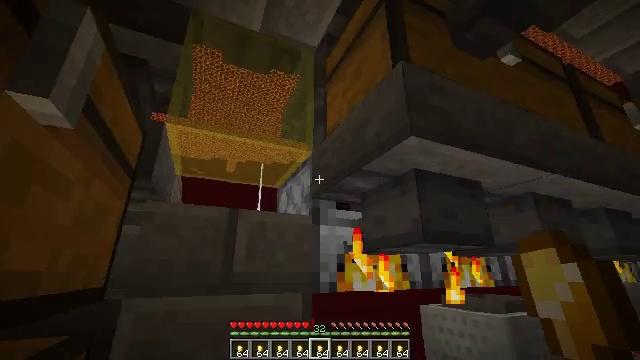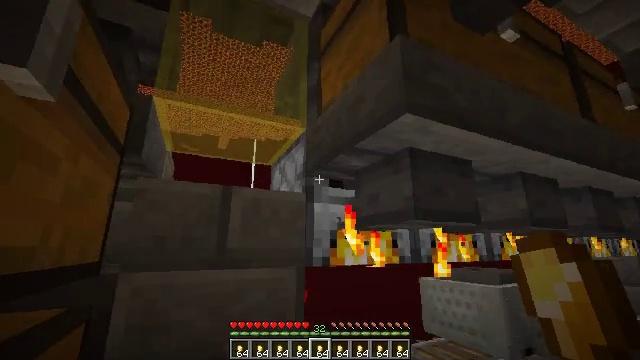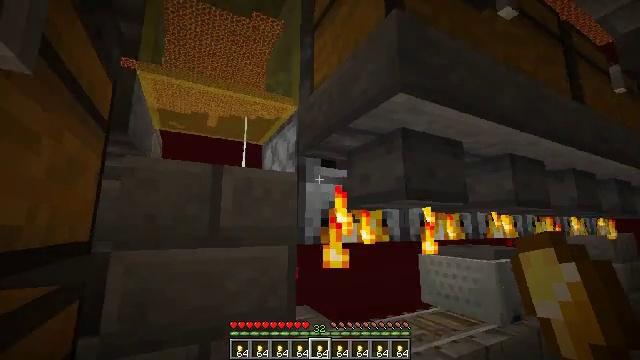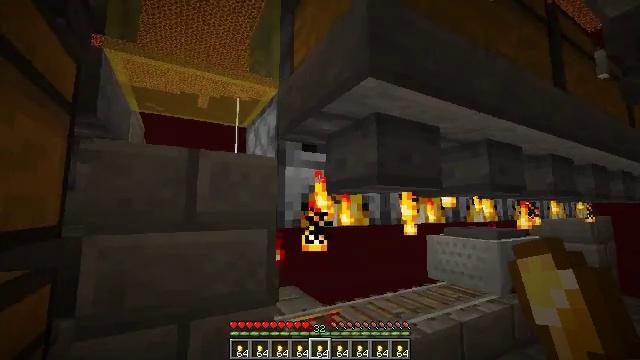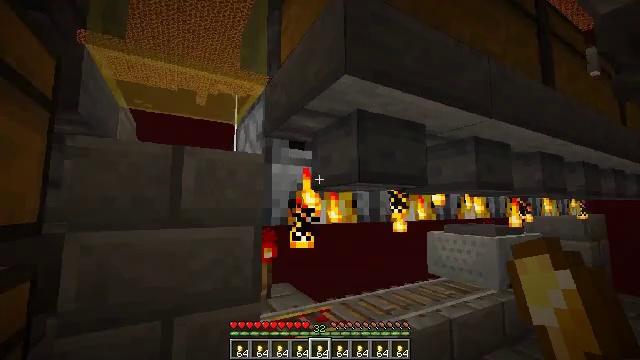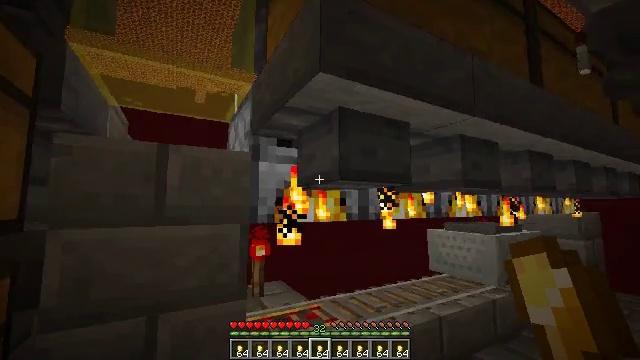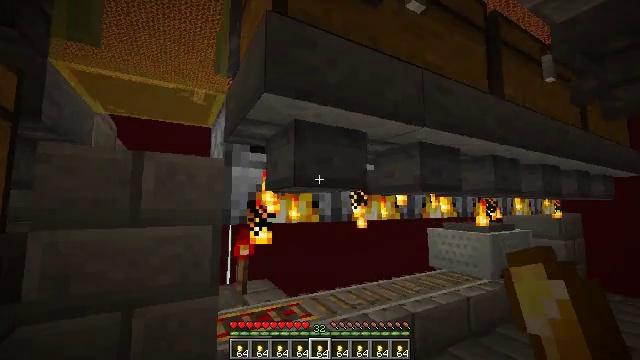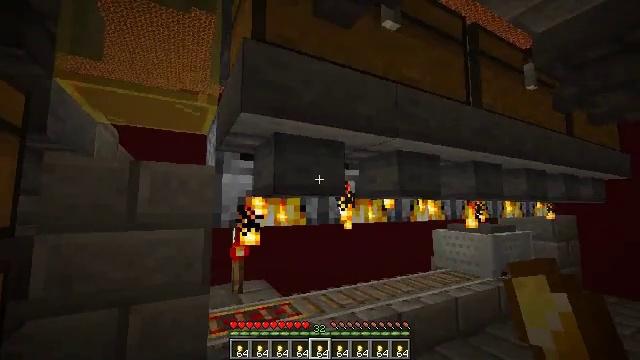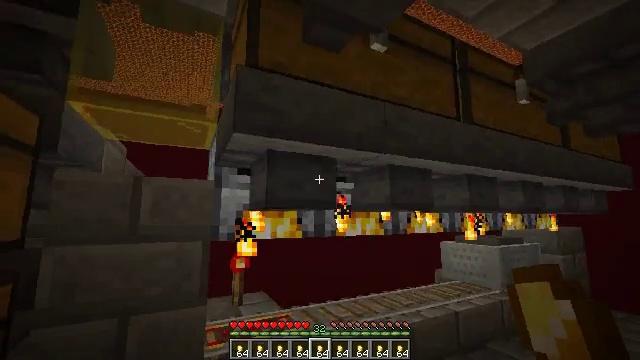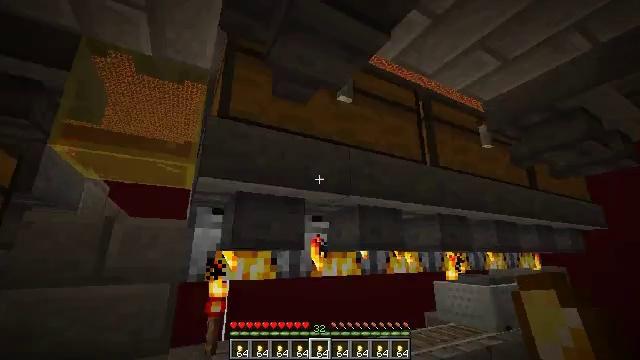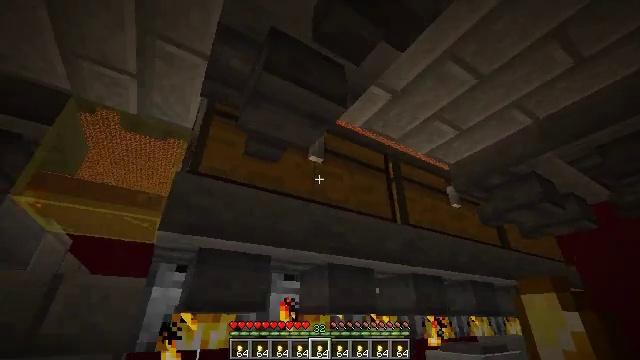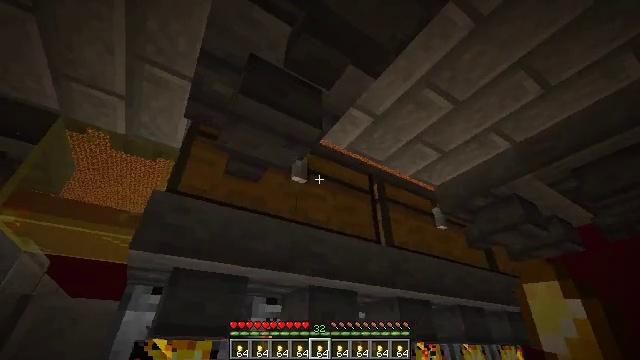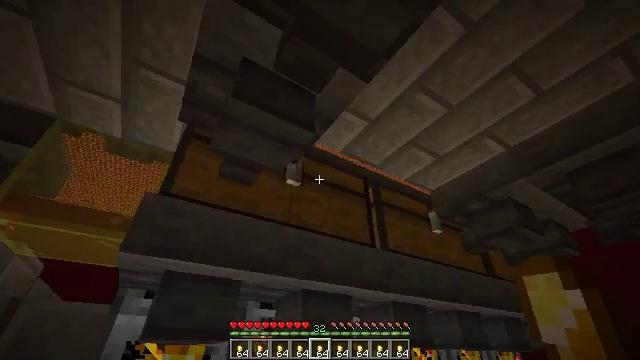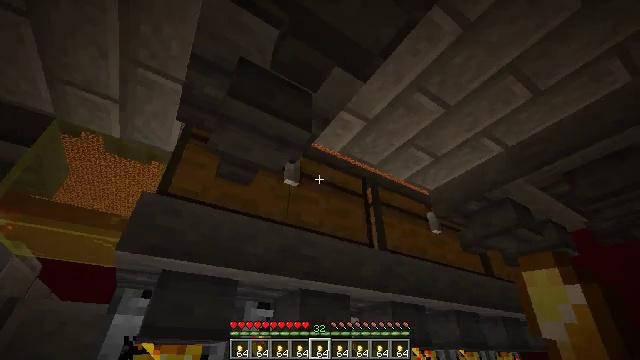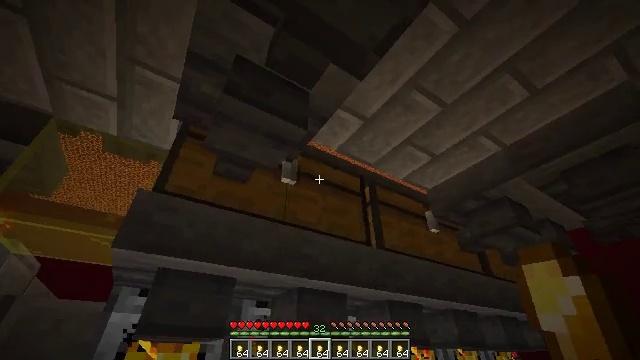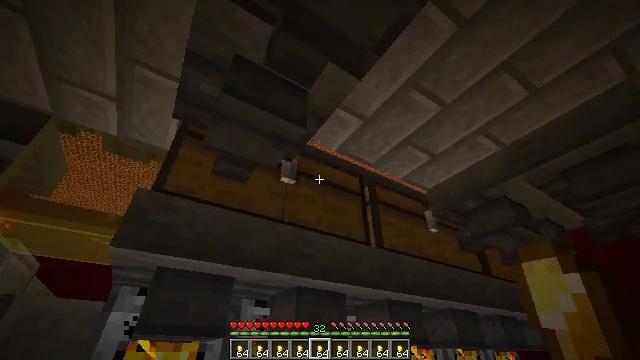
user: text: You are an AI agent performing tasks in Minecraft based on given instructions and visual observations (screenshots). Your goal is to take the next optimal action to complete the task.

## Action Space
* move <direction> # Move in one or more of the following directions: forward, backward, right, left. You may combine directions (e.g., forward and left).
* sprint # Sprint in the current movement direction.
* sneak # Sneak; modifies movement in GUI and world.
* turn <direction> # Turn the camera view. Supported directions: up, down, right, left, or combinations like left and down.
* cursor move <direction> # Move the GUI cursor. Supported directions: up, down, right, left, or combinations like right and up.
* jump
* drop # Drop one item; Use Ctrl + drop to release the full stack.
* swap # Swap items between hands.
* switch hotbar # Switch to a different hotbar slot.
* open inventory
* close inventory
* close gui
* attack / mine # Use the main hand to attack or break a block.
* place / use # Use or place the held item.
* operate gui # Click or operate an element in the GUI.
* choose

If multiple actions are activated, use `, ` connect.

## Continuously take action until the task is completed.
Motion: motion action
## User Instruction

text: Craft a gold ingot.
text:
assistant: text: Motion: turn right and down
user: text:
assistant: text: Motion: turn right and down
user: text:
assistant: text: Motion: move right, turn right and down
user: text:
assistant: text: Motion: move right
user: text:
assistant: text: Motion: move back and move right
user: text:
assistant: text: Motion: move back and move right
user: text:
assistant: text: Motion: move back and move right
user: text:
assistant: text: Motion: move right, turn left and up
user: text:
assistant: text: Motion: move right, turn right and up
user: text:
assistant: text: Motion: turn right and up
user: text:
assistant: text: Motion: turn up
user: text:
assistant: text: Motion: turn up
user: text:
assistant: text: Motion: no_op
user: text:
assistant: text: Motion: no_op
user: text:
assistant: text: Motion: no_op
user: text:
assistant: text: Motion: use / place
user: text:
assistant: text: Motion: use / place
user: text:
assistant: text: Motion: use / place
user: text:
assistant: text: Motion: use / place
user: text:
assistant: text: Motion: no_op
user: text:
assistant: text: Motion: no_op
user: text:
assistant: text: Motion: no_op
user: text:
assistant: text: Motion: no_op
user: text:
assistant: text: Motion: no_op
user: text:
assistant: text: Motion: no_op
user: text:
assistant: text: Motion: no_op
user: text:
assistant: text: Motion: no_op
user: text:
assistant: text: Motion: no_op
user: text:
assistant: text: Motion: no_op
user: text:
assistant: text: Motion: no_op